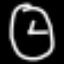
Label: clock